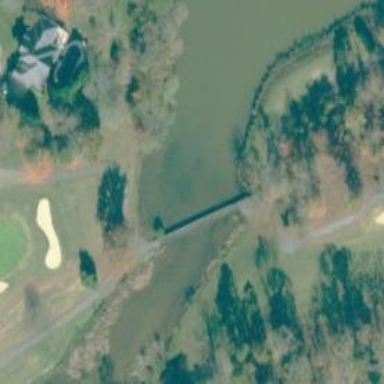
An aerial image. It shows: Path bridge over golf course.